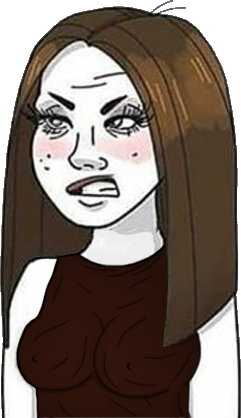
Label: 5_E-Thot